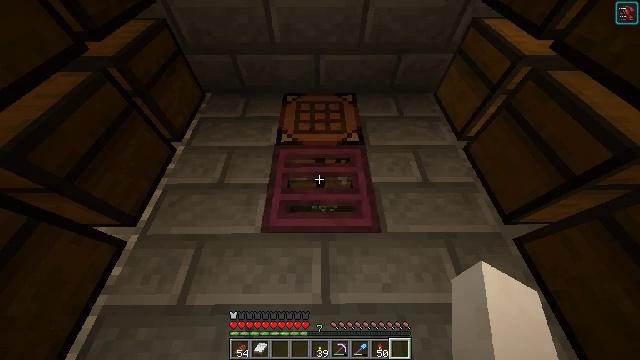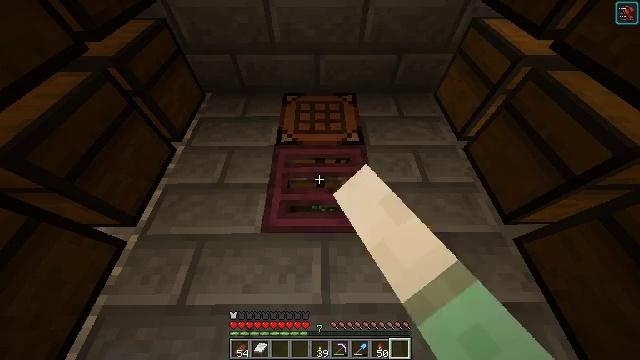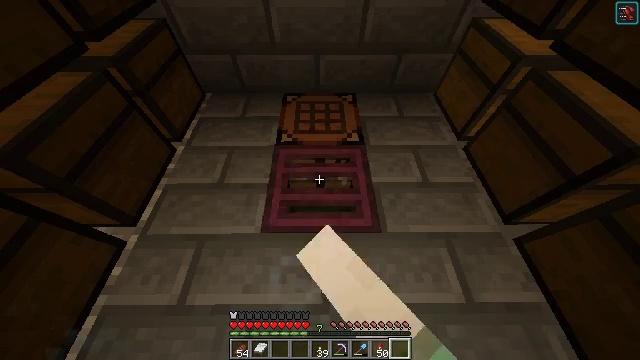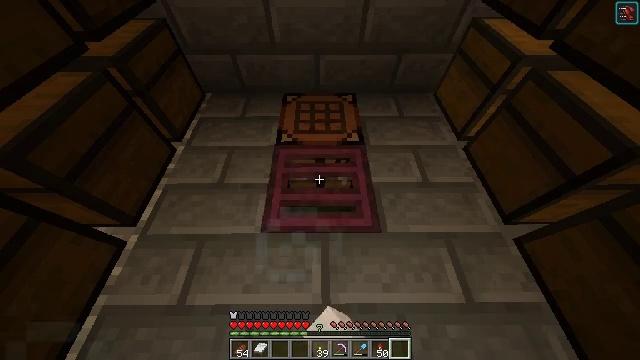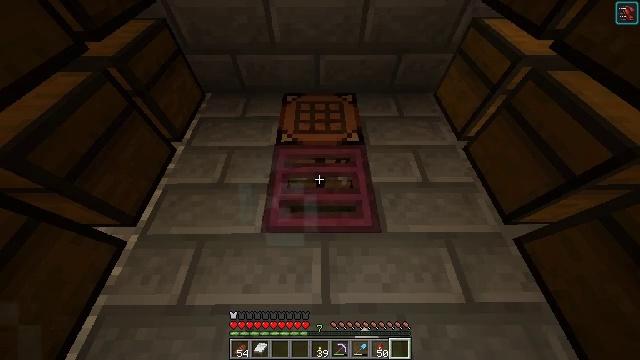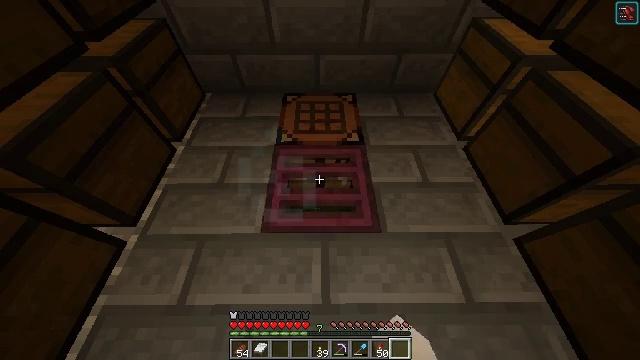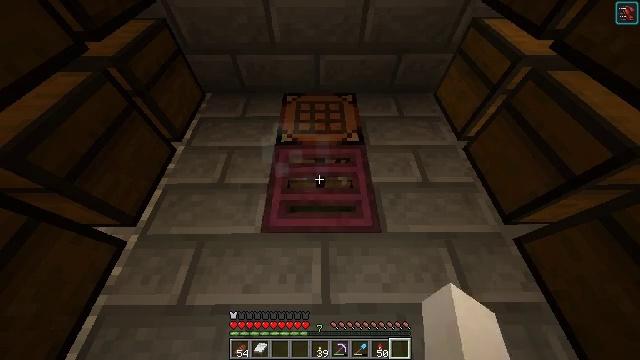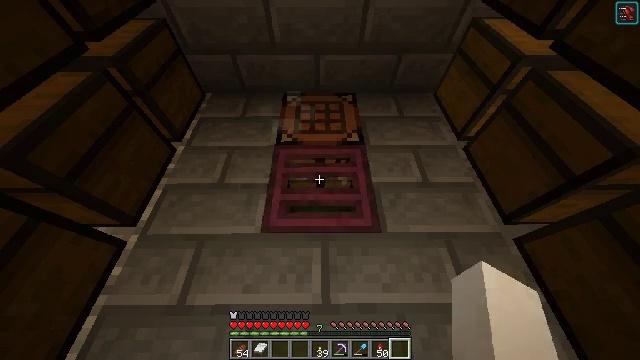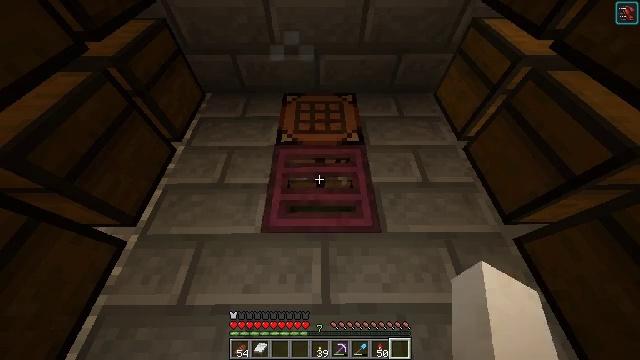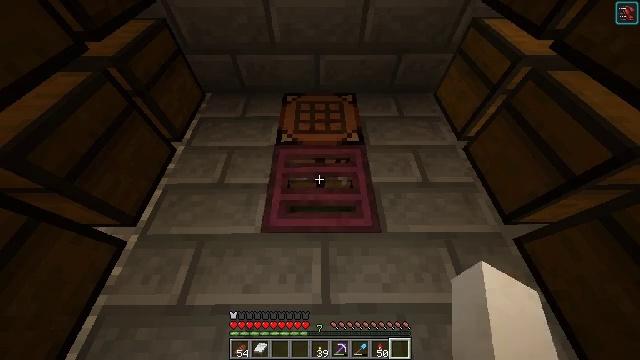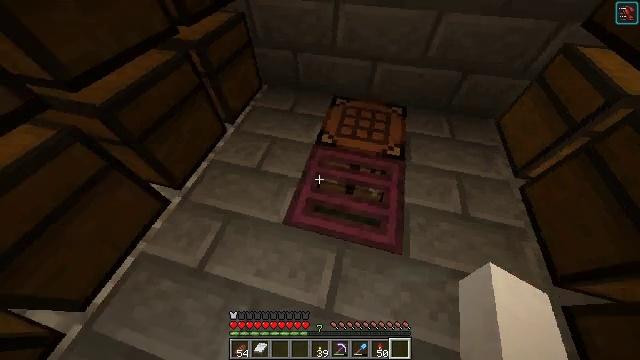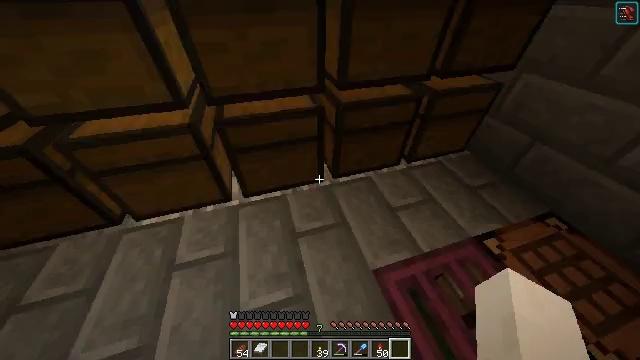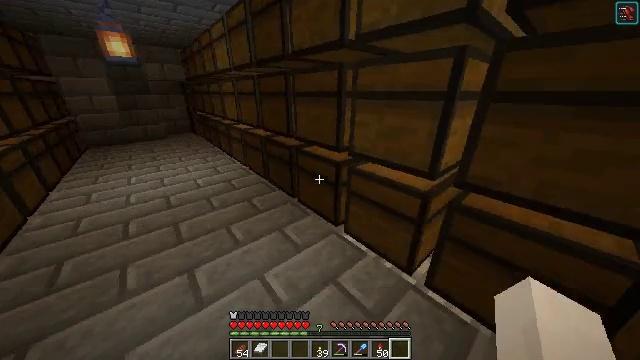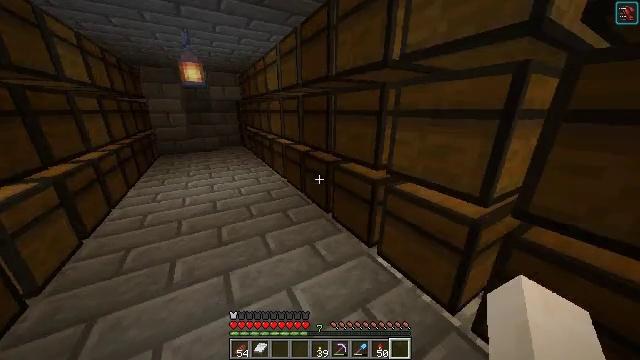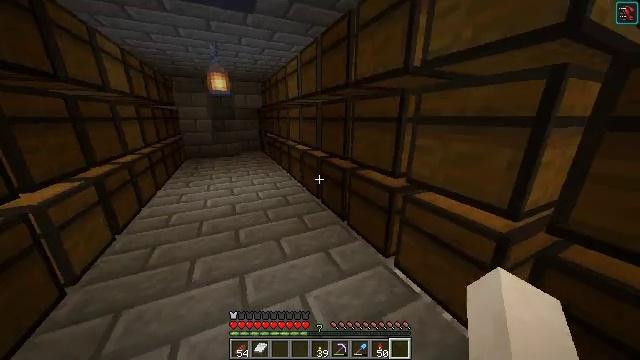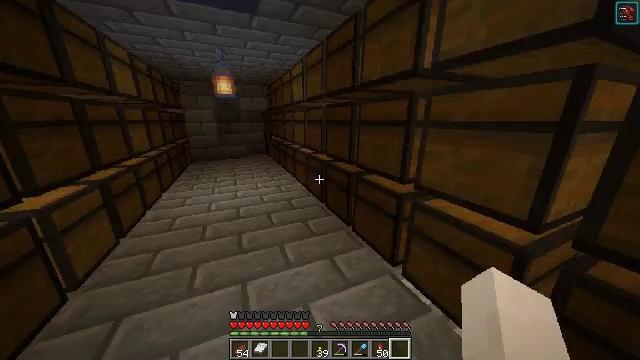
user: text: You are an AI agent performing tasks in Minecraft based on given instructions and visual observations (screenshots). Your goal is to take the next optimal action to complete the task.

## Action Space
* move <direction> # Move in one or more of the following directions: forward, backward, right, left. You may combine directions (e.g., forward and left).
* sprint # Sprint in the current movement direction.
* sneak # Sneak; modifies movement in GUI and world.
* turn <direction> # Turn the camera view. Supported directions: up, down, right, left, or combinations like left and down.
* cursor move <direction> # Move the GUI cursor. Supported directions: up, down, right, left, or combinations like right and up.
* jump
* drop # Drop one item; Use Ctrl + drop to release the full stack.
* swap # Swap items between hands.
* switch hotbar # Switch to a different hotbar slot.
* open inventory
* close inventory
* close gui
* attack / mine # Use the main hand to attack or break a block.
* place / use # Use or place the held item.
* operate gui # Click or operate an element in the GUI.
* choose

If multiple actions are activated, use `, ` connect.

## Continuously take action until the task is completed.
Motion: motion action
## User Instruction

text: Drop a firework rocket.
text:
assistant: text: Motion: use / place
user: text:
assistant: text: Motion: no_op
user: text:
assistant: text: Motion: no_op
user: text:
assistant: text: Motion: no_op
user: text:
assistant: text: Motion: no_op
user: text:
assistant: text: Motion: no_op
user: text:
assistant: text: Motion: no_op
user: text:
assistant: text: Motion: no_op
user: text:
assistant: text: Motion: no_op
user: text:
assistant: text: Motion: turn left
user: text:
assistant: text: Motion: turn left and up
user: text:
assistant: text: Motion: turn left and up
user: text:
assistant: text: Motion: turn left and up
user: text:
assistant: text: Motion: turn left and up
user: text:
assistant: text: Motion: move forward, turn left
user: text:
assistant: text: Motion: move forward, turn left and up
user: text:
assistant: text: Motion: turn left and up
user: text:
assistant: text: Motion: move forward, turn left and up
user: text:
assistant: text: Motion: move forward
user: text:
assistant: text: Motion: move forward
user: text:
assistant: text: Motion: move forward, turn up
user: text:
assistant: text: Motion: move forward, turn left and up
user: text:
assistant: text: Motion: move forward
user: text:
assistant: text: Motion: move forward
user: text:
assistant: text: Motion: move forward
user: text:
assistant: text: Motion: move forward, turn right and down
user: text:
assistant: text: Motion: move forward
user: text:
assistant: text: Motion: move forward, turn right
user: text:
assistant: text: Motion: move forward
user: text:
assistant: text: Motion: move forward